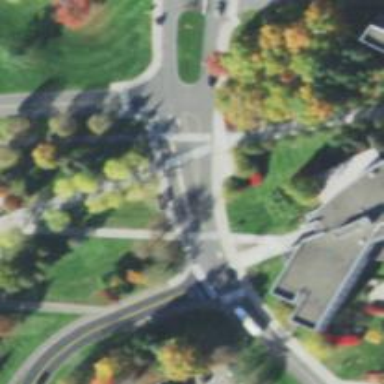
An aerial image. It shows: Marked road crossing.